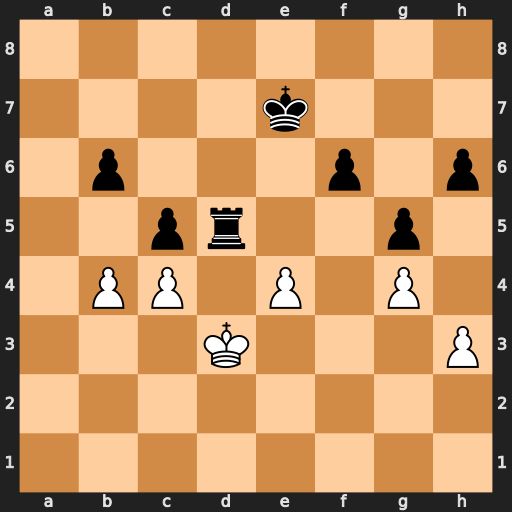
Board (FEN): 8/4k3/1p3p1p/2pr2p1/1PP1P1P1/3K3P/8/8
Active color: w
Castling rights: -
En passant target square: -
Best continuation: cxd5 cxb4 Kc4 Kd6 Kxb4